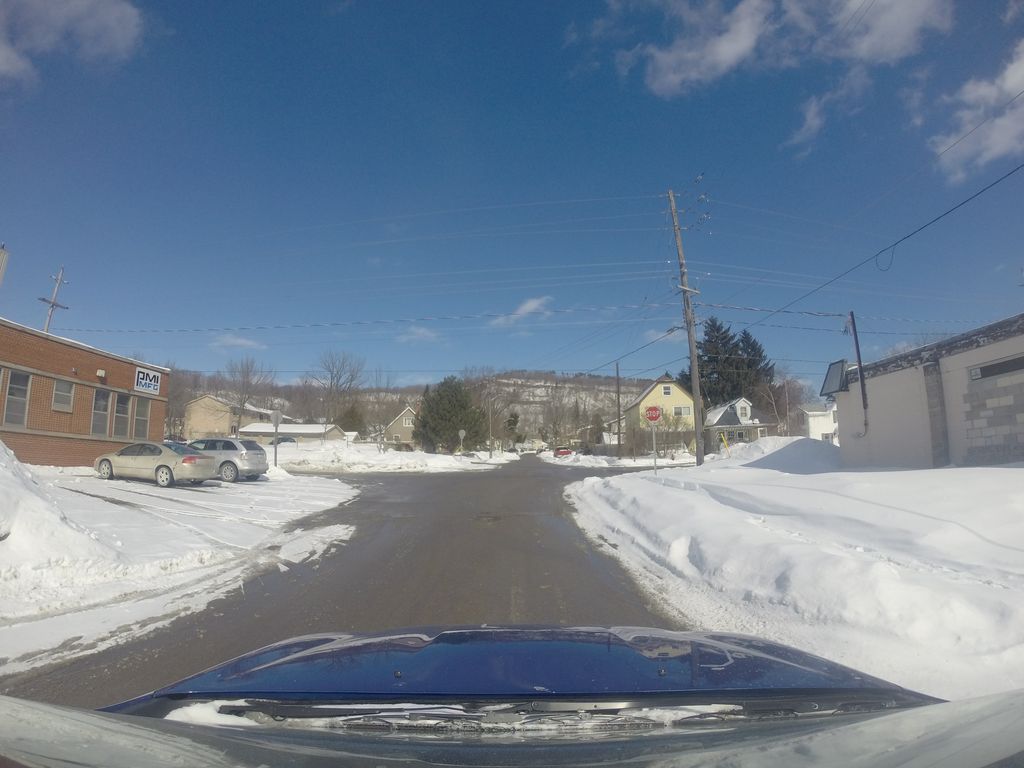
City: hamilton